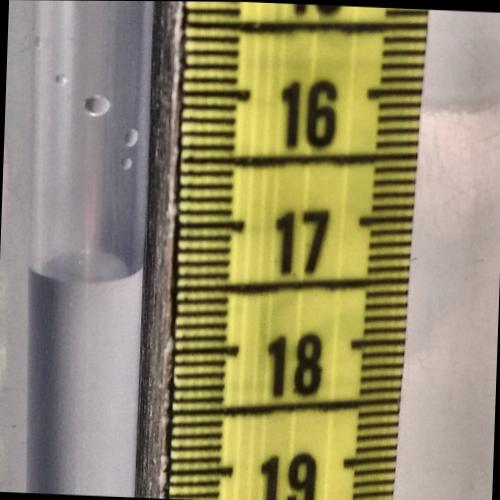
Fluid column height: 17.3 cm